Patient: sex M, age 61
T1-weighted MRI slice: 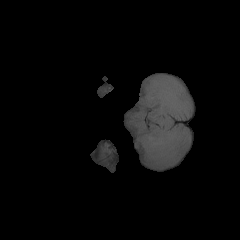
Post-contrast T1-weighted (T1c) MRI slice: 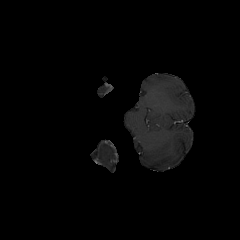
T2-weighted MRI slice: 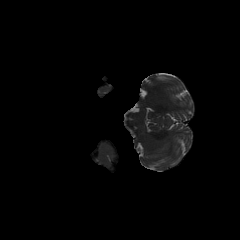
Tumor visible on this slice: no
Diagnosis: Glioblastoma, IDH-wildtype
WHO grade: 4